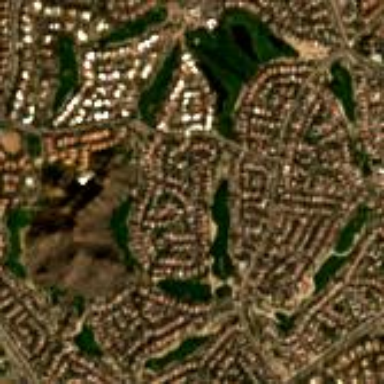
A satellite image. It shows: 18-hole golf course situated within leisure land.